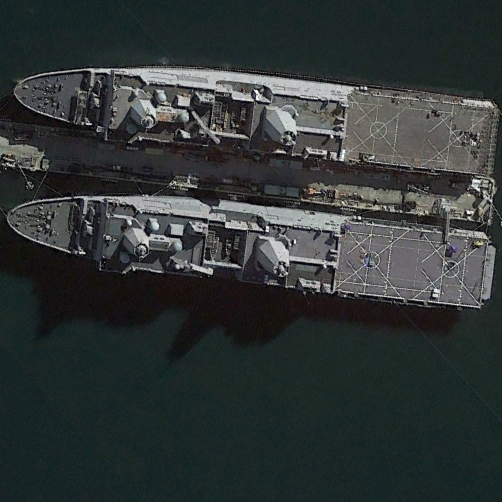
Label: combat